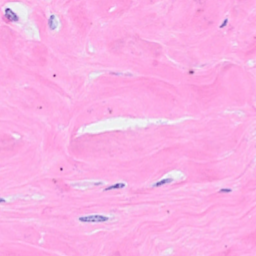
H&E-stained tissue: Breast